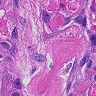
Metastatic tissue present: yes